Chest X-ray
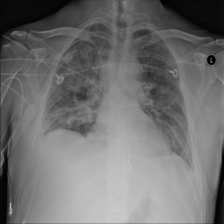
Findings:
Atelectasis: positive
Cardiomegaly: negative
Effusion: negative
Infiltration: negative
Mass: negative
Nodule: negative
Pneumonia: negative
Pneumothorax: negative
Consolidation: negative
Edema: negative
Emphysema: negative
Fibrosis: negative
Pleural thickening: negative
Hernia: negative